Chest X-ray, PA view. Patient: 76 years old, sex M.
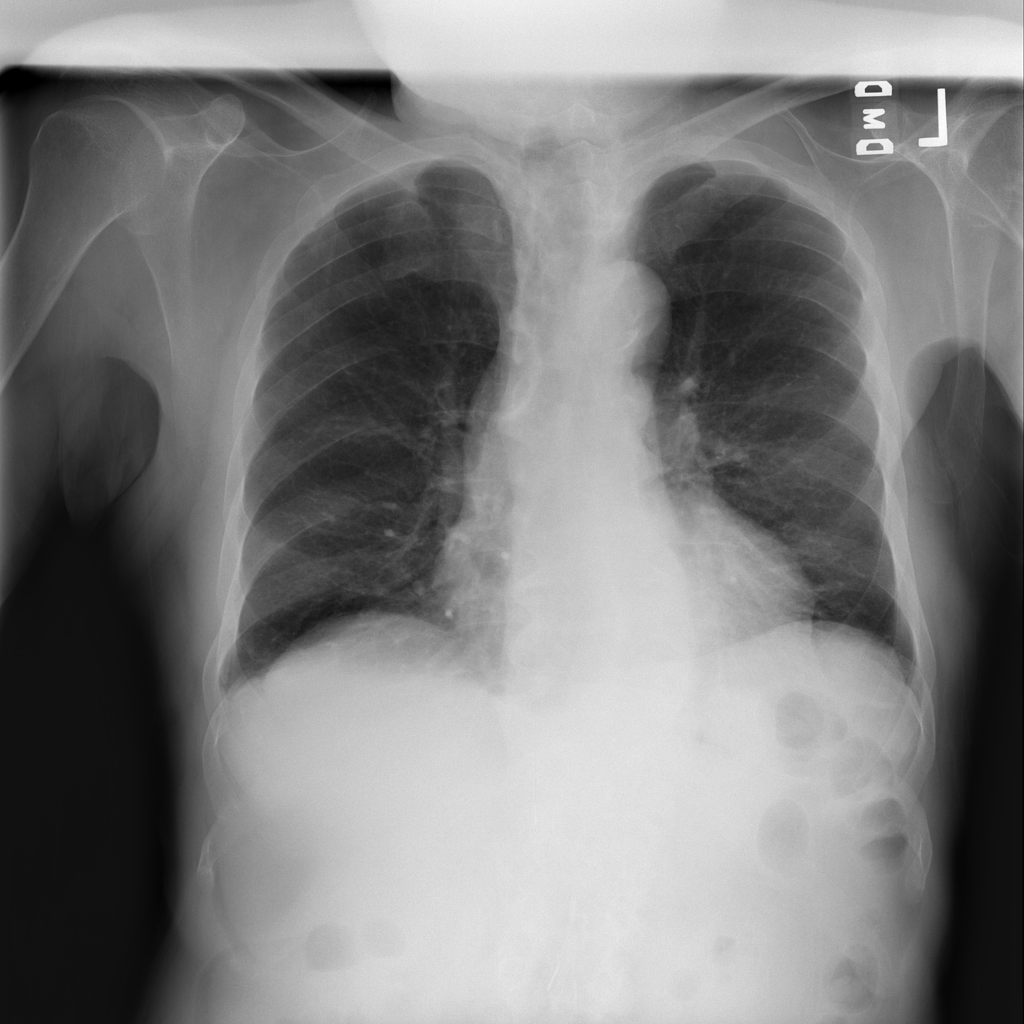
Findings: No Finding